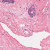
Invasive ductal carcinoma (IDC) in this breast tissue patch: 0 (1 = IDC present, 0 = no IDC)